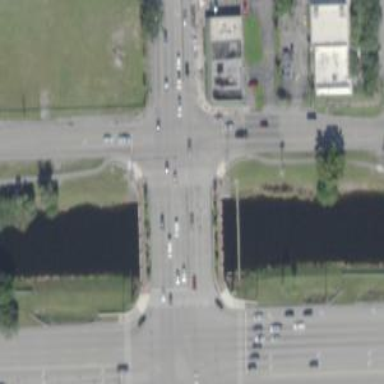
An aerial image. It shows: Tertiary road with asphalt surface and separate sidewalk.